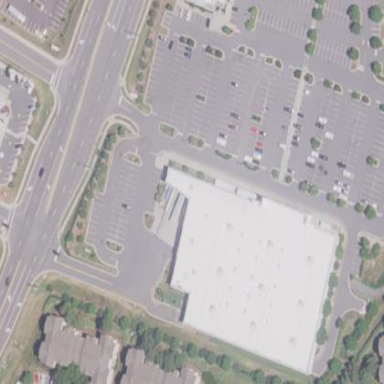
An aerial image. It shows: Building.